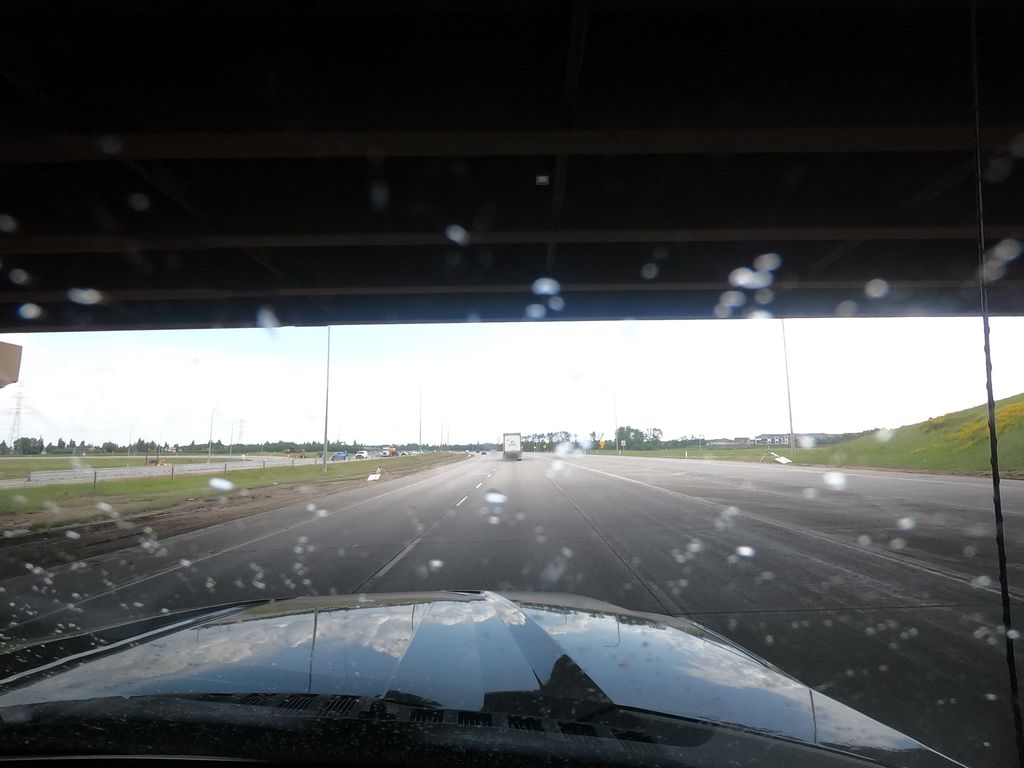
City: edmonton